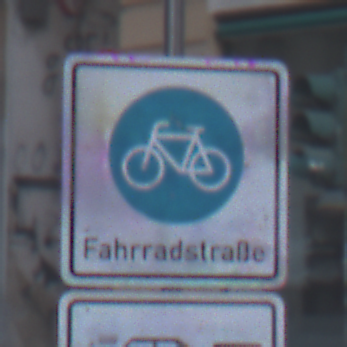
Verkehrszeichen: BeginnFahrradstrasse
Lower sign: MehrspurigeFahrzeugeFrei2
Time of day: SunriseSunset
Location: Outdoor (Urban)
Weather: PartlyCloudy
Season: NotSpecified
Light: Natural